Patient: sex M, age 64
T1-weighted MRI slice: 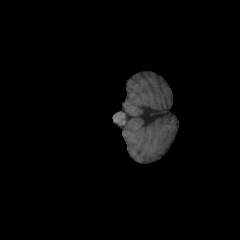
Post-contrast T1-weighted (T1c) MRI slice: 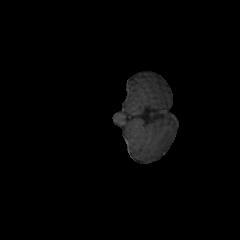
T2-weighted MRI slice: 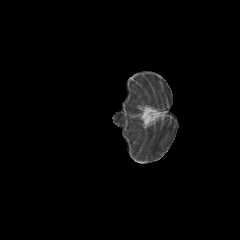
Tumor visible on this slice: no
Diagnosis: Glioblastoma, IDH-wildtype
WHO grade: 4